Question: I want to do a greetings portlet that will say: . I don't want to place it on dockbar (there is a limit of max characters count per dockbar child and i don't know how to remove that limitation), i want to place it under the dockbar (like in attached picture).

Is it possible? If not - how can i remove limit of max characters in dockbar child?
Using Liferay 6.2.
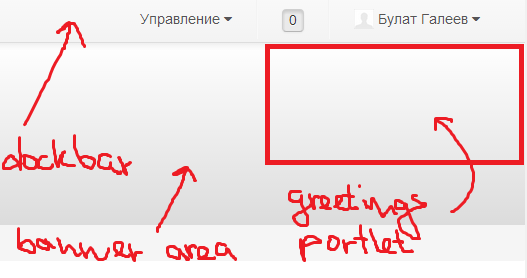
Answer: You can use theme.
You can modify the 'portal_normal.vm' and <URL> in theme just like liferay is accessing the dockbar portlet.
Add some custom styles for positioning the portlet and you are good to go.